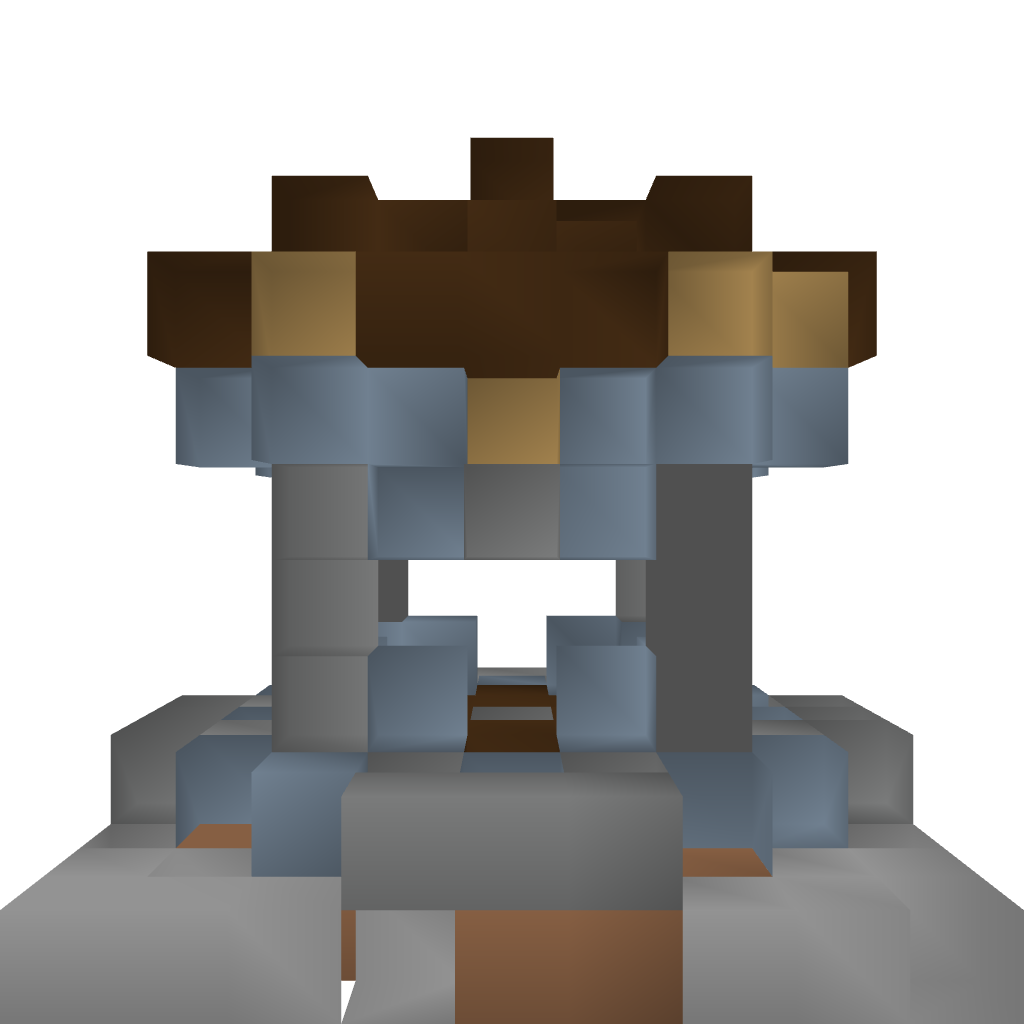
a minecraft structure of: HealingShrine 1